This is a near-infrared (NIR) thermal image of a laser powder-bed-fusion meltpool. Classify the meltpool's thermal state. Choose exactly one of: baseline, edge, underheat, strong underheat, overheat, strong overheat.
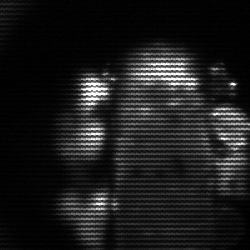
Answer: strong underheat